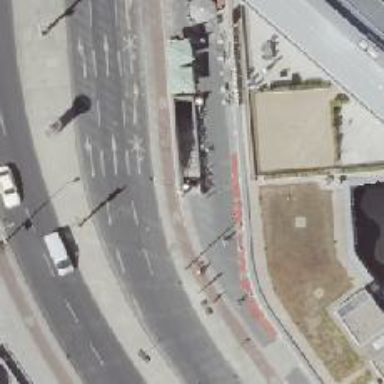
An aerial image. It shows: Subway entrance for railway system.